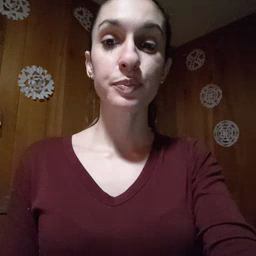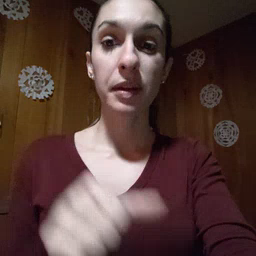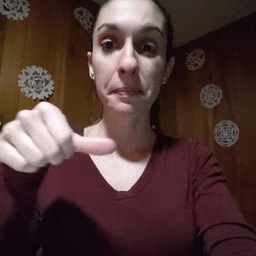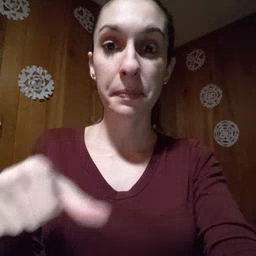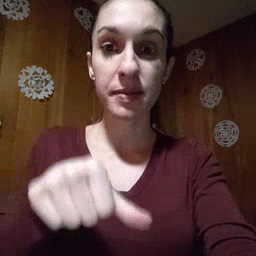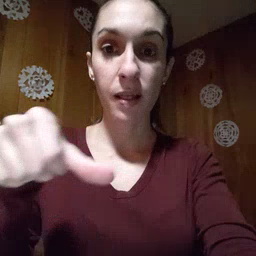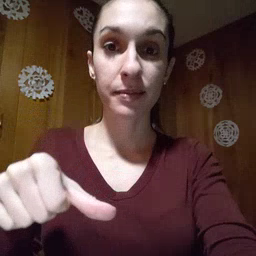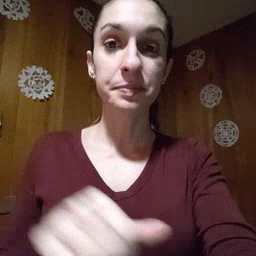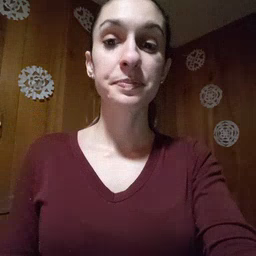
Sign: puzzle